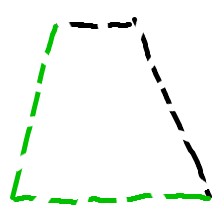
Shape: trapezoid